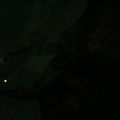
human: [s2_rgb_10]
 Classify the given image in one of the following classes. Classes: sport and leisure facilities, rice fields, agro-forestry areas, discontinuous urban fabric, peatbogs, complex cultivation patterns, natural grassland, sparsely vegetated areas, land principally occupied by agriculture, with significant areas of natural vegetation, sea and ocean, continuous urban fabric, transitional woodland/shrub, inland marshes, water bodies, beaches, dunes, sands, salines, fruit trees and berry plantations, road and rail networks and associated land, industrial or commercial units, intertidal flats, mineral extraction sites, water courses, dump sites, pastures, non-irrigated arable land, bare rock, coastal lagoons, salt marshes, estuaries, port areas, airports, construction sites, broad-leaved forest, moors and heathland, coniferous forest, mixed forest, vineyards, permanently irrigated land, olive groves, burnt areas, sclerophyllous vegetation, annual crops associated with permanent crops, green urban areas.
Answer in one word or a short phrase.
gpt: pastures, coniferous forest, mixed forest